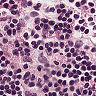
Metastatic tissue present: no